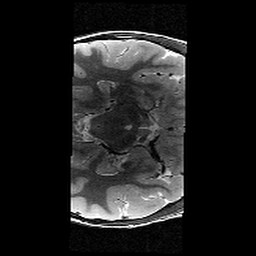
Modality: T2w
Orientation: axial
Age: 11
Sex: male
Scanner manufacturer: siemens
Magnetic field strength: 3 T
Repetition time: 9.23 s
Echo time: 0.067 s